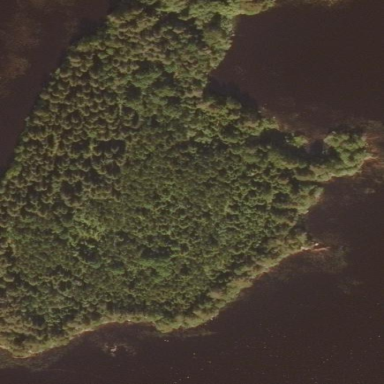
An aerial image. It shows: Islet surrounded by woodland.